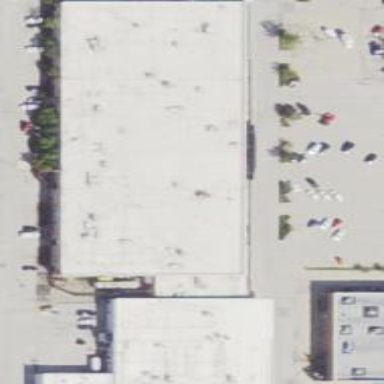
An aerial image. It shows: Flat roof retail building.